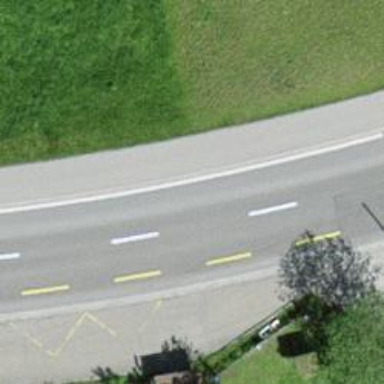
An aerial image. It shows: Secondary road with asphalt surface. There is designated cycle lane on the left side.